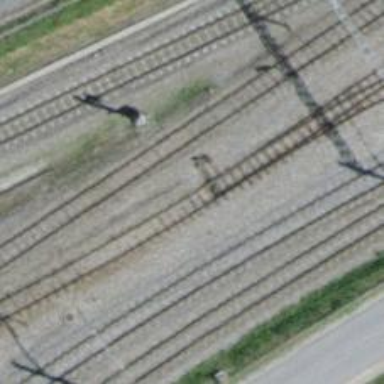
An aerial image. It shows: Railway signal.